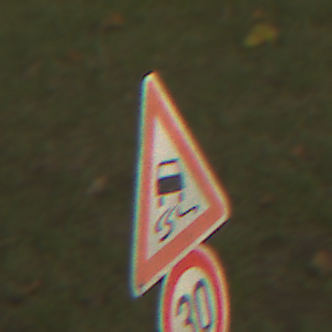
Verkehrszeichen: SchleuderOderRutschgefahr
Zusatzzeichen unten: Geschwindigkeit30
Umgebung: Outdoor, Suburban
Tageszeit: SunriseSunset
Wetter: PartlyCloudy
Licht: Natural
Jahreszeit: NotSpecified
Kontrast: MediumContrast